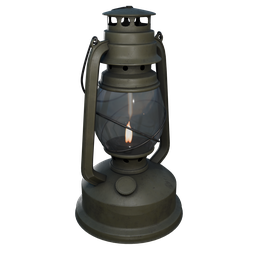
Label: lighting